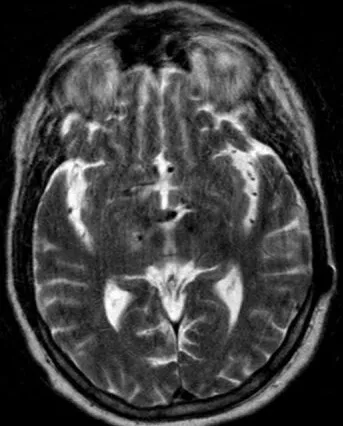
(Case 3) MRI brain showing T2 hyperintensity.
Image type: radiology (mri)